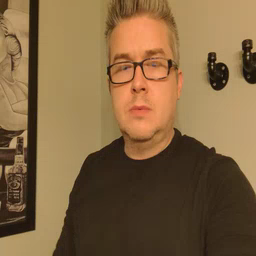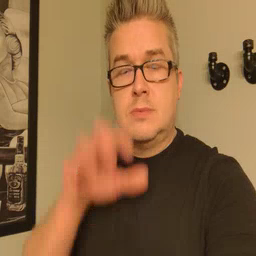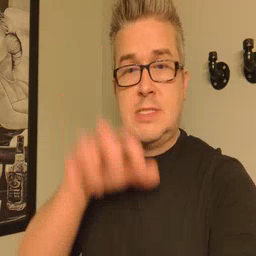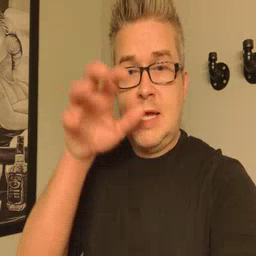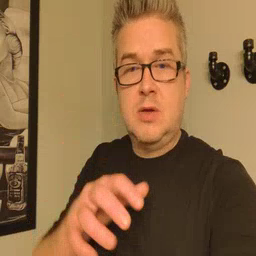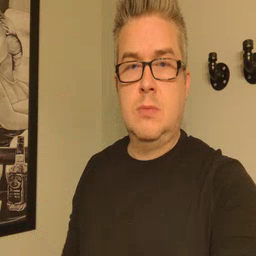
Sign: alligator